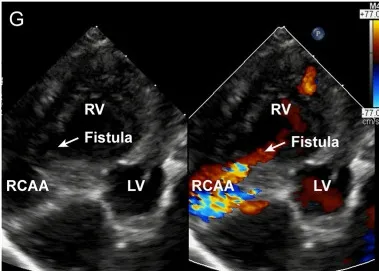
(G,H) show the preoperative and postoperative echocardiography images of the patient. A large fistula and RCCA to RV shunt was indicated by the arrow. RCA, right coronary artery; RCAA, right coronary artery aneurysm; LV, left ventricle; RV, right ventricle.
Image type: radiology (ultrasound)